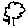
Label: tree